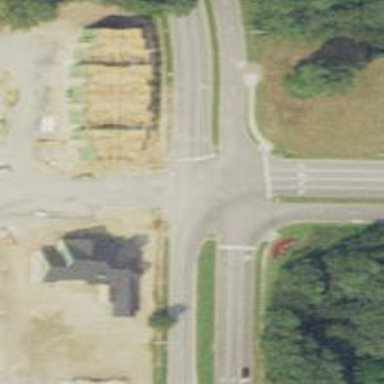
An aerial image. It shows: Road with stop sign.